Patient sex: F
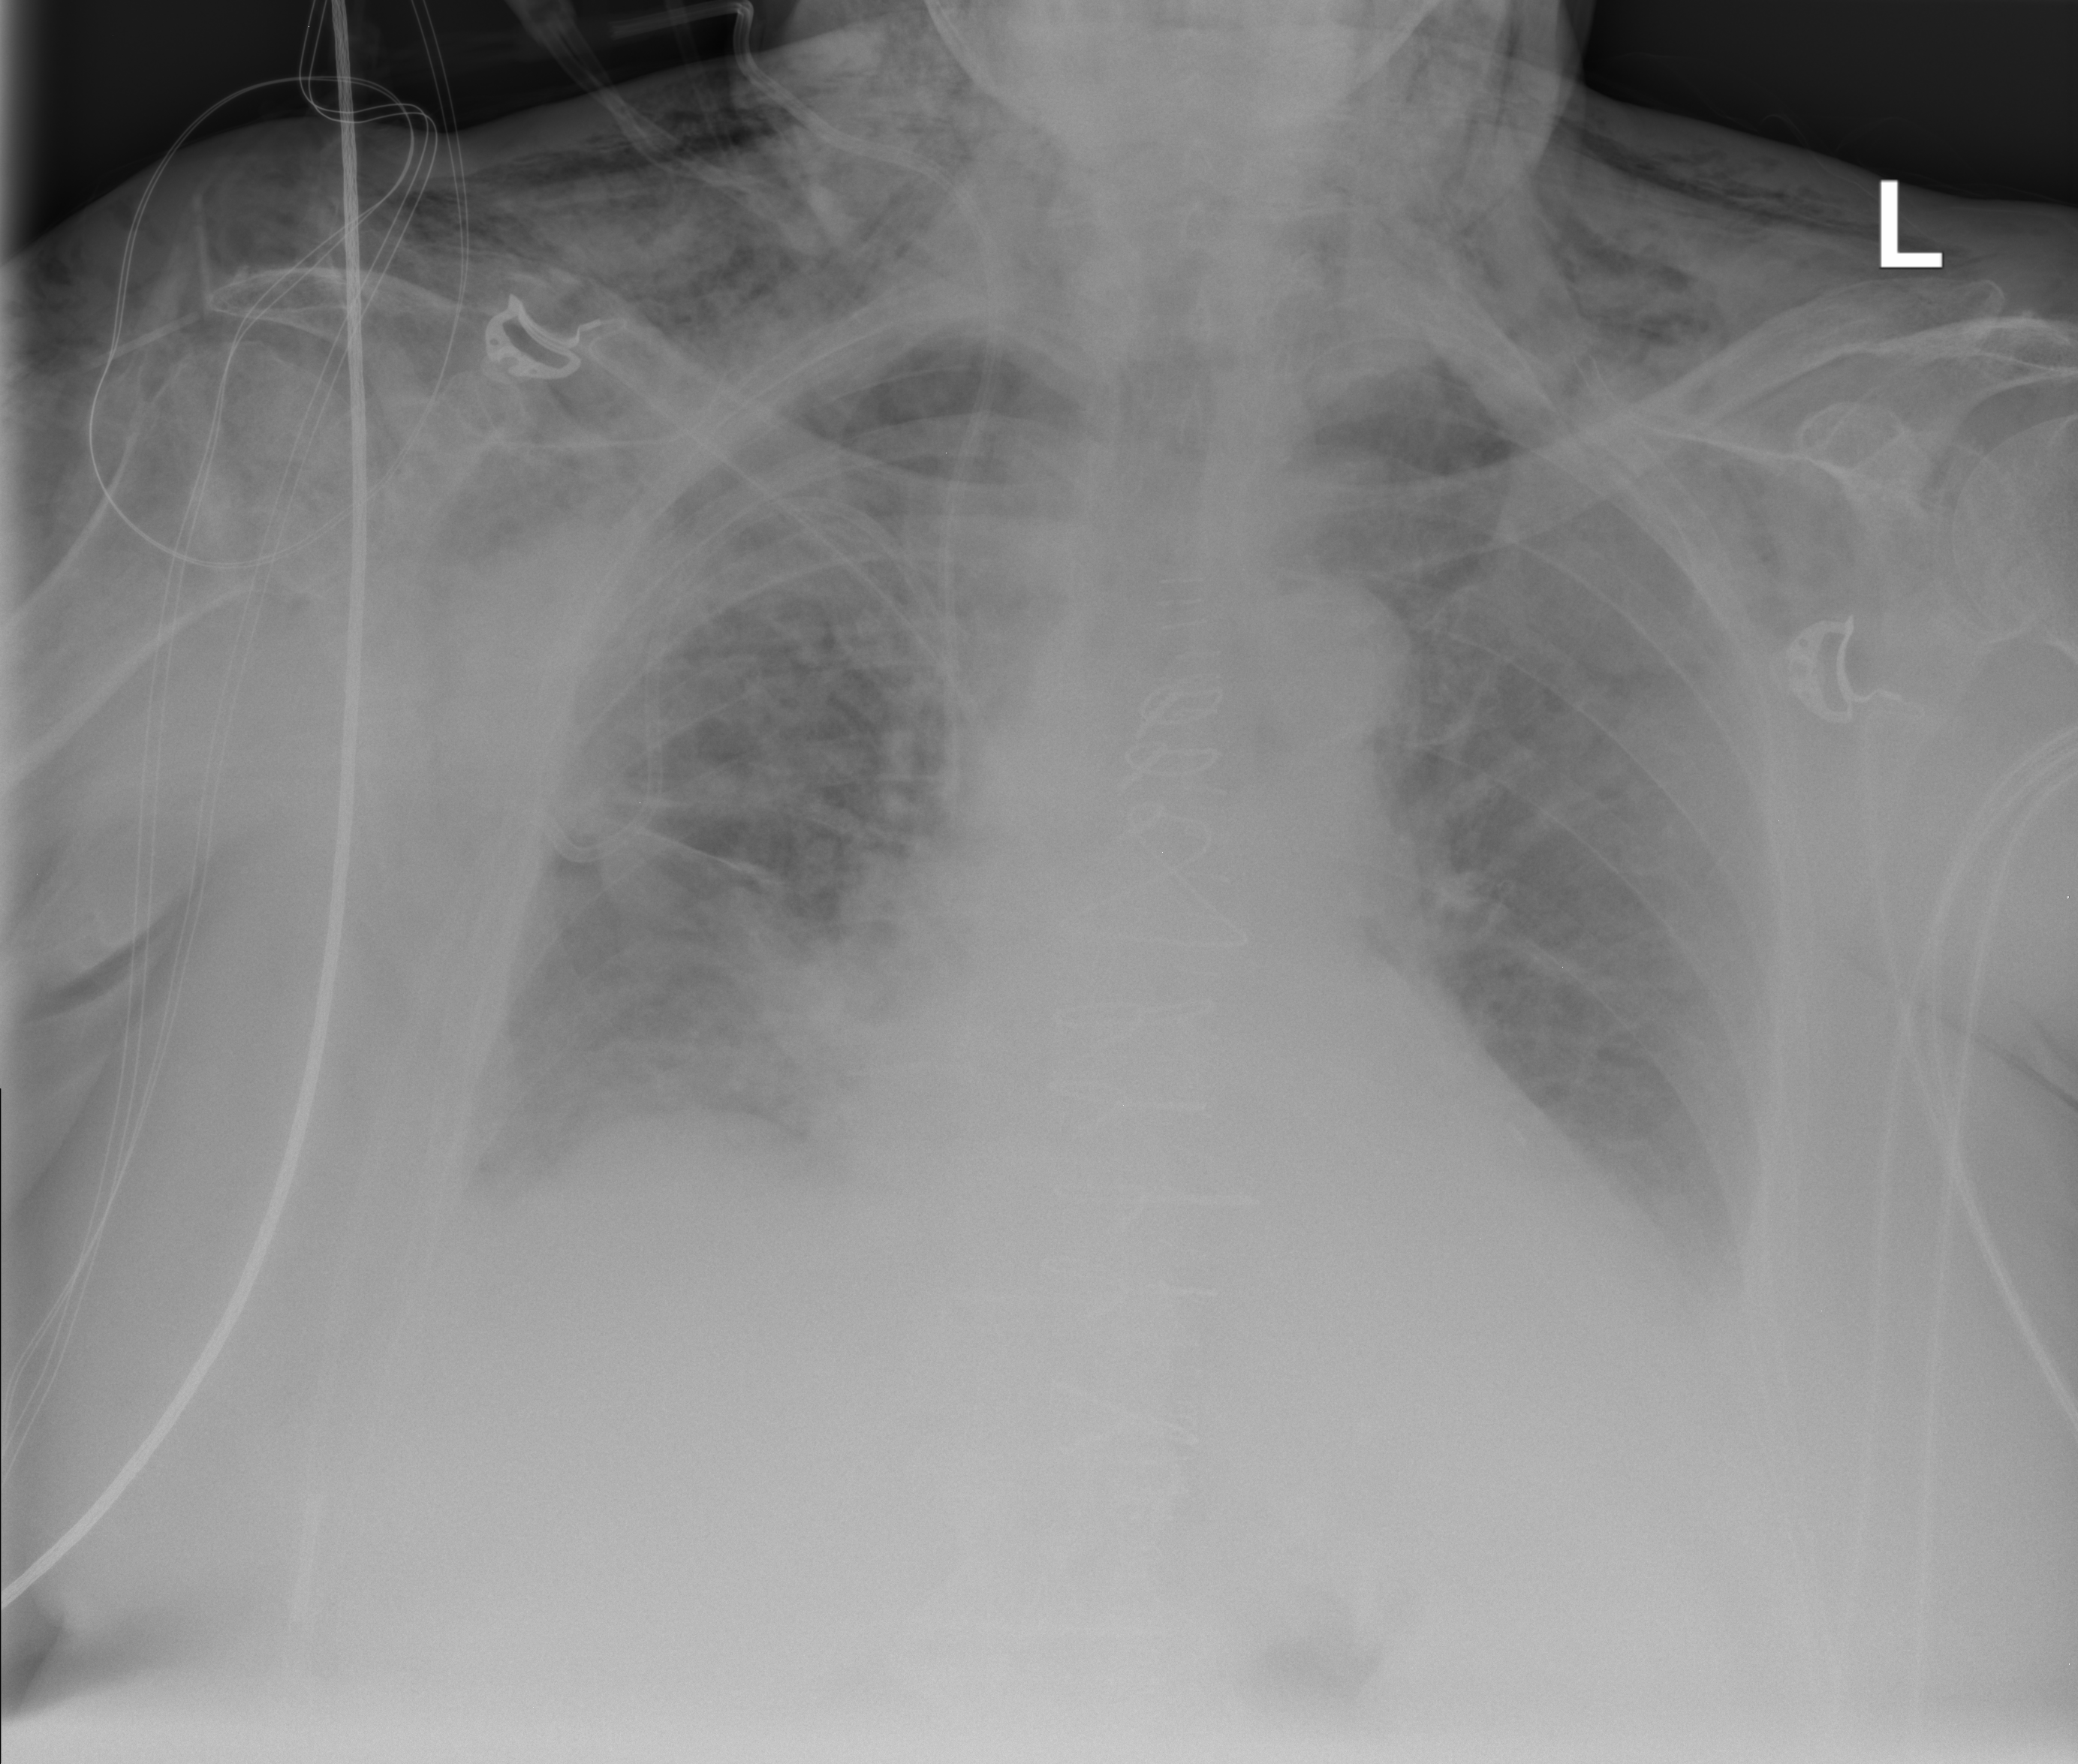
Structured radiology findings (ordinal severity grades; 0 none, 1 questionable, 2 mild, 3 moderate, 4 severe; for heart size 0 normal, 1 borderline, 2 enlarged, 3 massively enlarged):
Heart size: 0
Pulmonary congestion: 2
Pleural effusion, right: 2
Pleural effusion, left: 2
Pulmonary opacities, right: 1
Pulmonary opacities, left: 0
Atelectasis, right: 2
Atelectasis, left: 2